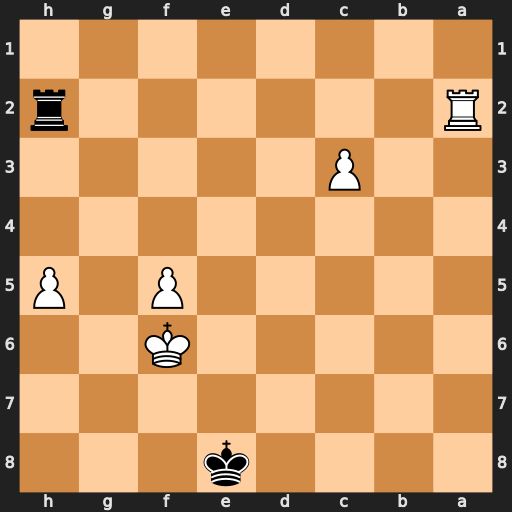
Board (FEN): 4k3/8/5K2/5P1P/8/2P5/R6r/8
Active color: b
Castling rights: -
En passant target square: -
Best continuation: Rxa2 h6 Kf8 h7 Ra6+ Kg5 Kg7